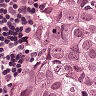
Metastatic tissue present: yes